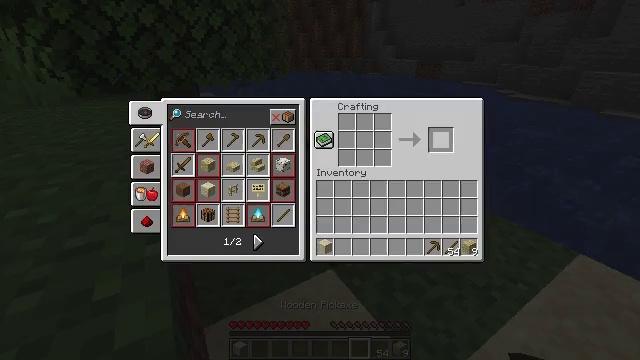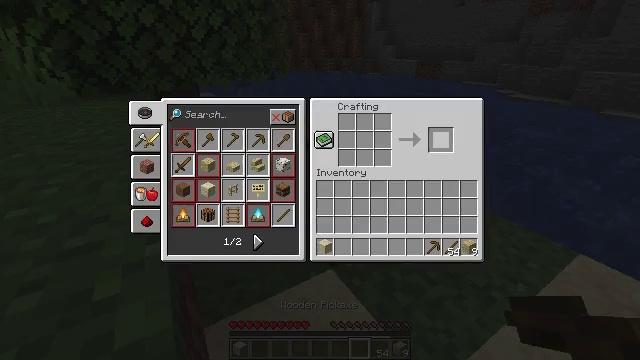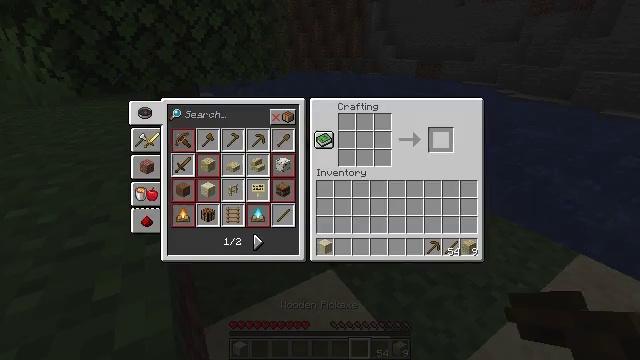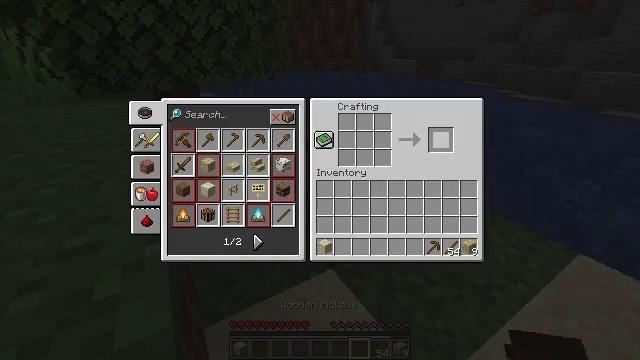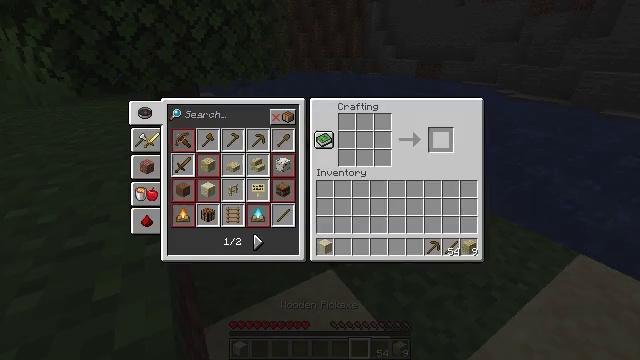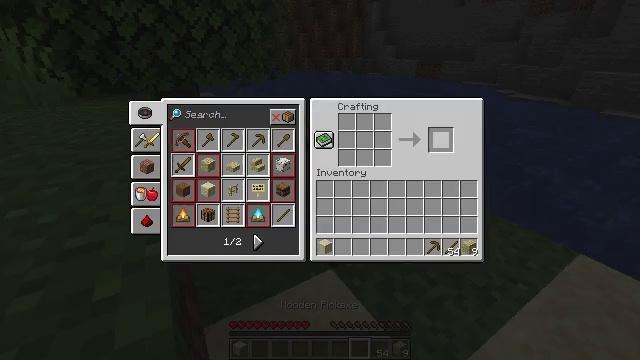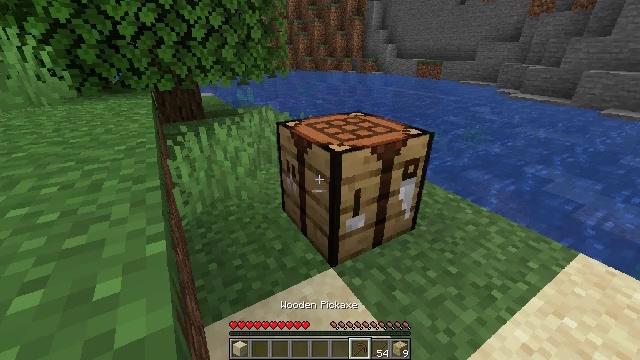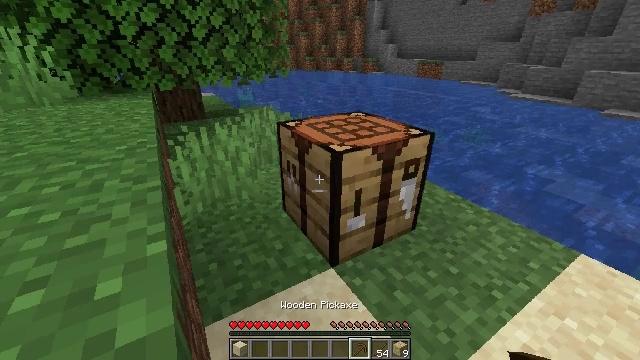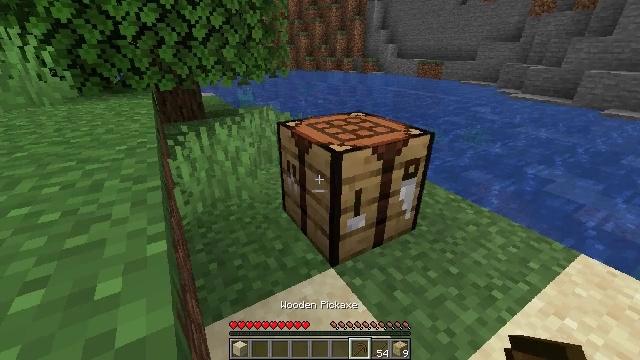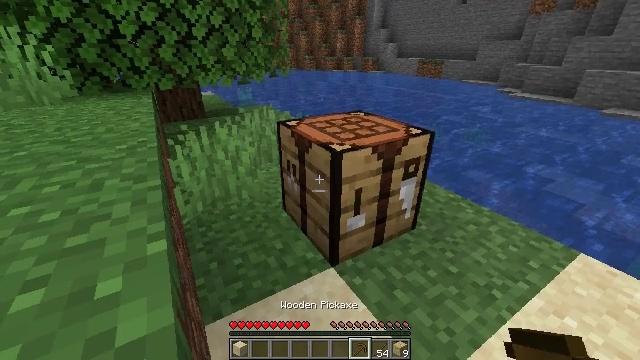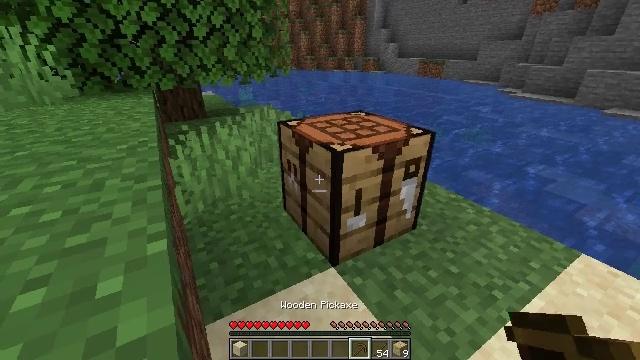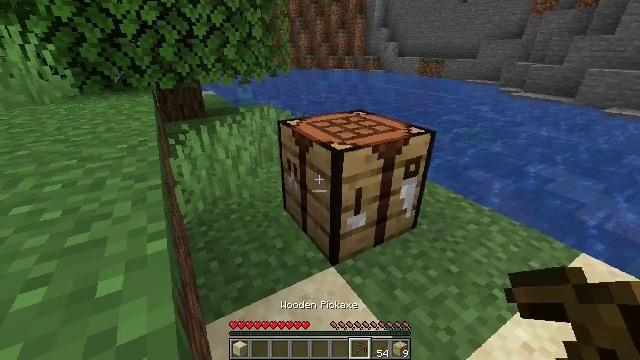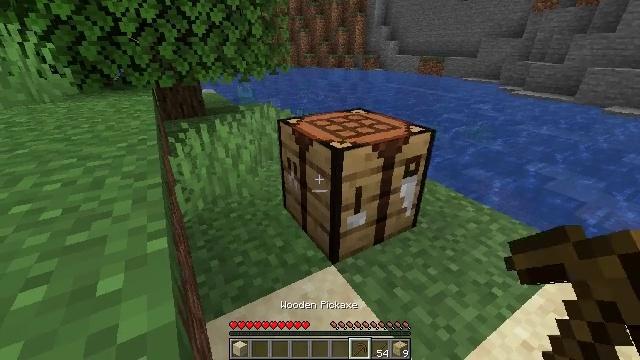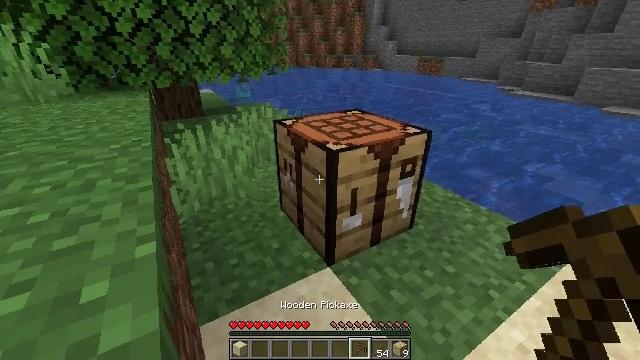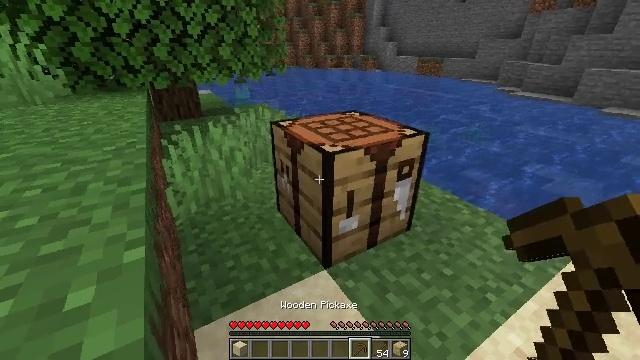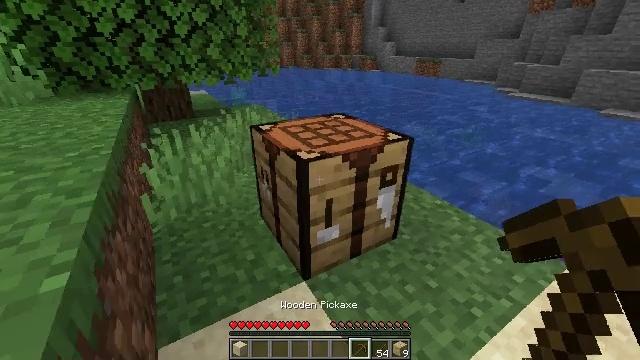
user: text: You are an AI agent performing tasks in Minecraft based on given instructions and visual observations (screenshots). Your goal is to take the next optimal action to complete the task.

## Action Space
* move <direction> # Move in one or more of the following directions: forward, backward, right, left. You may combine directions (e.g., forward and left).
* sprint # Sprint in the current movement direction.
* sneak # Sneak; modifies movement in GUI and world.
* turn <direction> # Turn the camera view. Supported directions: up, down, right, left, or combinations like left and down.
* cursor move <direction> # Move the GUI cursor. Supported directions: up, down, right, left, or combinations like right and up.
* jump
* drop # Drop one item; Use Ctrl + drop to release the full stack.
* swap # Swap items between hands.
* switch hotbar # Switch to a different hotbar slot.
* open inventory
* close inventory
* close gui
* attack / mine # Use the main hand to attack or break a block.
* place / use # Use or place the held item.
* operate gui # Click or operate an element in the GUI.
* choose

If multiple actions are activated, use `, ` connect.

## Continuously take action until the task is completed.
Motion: motion action
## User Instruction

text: Attack the crafting table to break it.
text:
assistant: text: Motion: sneak, open gui
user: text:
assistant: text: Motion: sneak
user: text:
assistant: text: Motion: no_op
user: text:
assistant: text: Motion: no_op
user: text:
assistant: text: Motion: no_op
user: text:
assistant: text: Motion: no_op
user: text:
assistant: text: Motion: close gui
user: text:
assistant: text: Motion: no_op
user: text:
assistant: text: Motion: no_op
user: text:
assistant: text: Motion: no_op
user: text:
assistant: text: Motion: no_op
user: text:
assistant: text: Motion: no_op
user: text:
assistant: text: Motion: move forward
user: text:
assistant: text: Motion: move forward
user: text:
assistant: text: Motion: move forward and move right
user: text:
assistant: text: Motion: move forward and move right
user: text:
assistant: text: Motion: move forward and move right, turn left
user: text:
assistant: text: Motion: move forward and move right, turn left and down
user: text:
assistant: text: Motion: move forward, turn left and down
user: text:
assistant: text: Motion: move forward, turn left and down
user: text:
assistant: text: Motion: move forward
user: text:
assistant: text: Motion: move forward
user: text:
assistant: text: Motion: no_op
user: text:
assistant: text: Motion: no_op
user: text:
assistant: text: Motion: attack / mine
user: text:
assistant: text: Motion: attack / mine
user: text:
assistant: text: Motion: turn left and down, attack / mine
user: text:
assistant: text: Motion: turn left and down, attack / mine
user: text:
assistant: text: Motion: turn left and down, attack / mine
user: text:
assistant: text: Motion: turn left and down, attack / mine